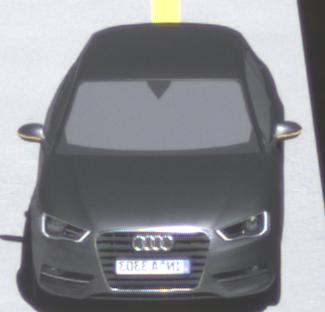
Make: Audi
Model: A3 1.2 TFSI
Detailed model: A3 (8V)
Model produced from: 2013/02
Model produced until: 2014/05
Doors: 3
Color: gray
Road condition: dry road
Daytime: midday
Contrast: high contrast